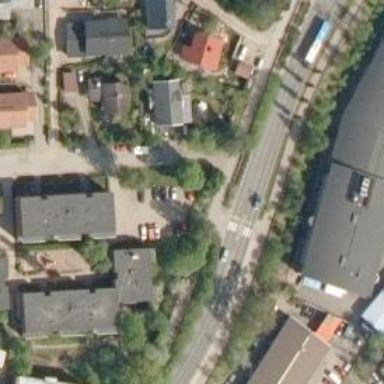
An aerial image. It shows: Asphalt cycleway.